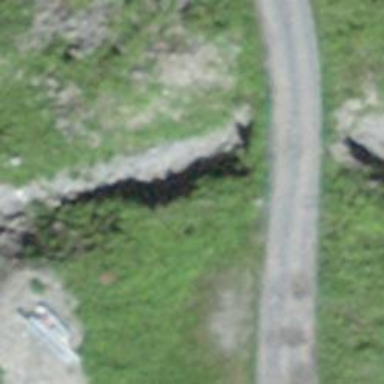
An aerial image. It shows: Culvert tunnel.